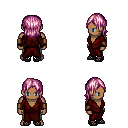
a pixel art fantasy rpg character, male body template, human, dark skin, red robe, teal pants, pink long bangs hairstyle, leather bracers, ghillies, four views (front, back, left, right), 2x2 character sprite sheet, small pixel art, hard edges, no anti-aliasing